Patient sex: M
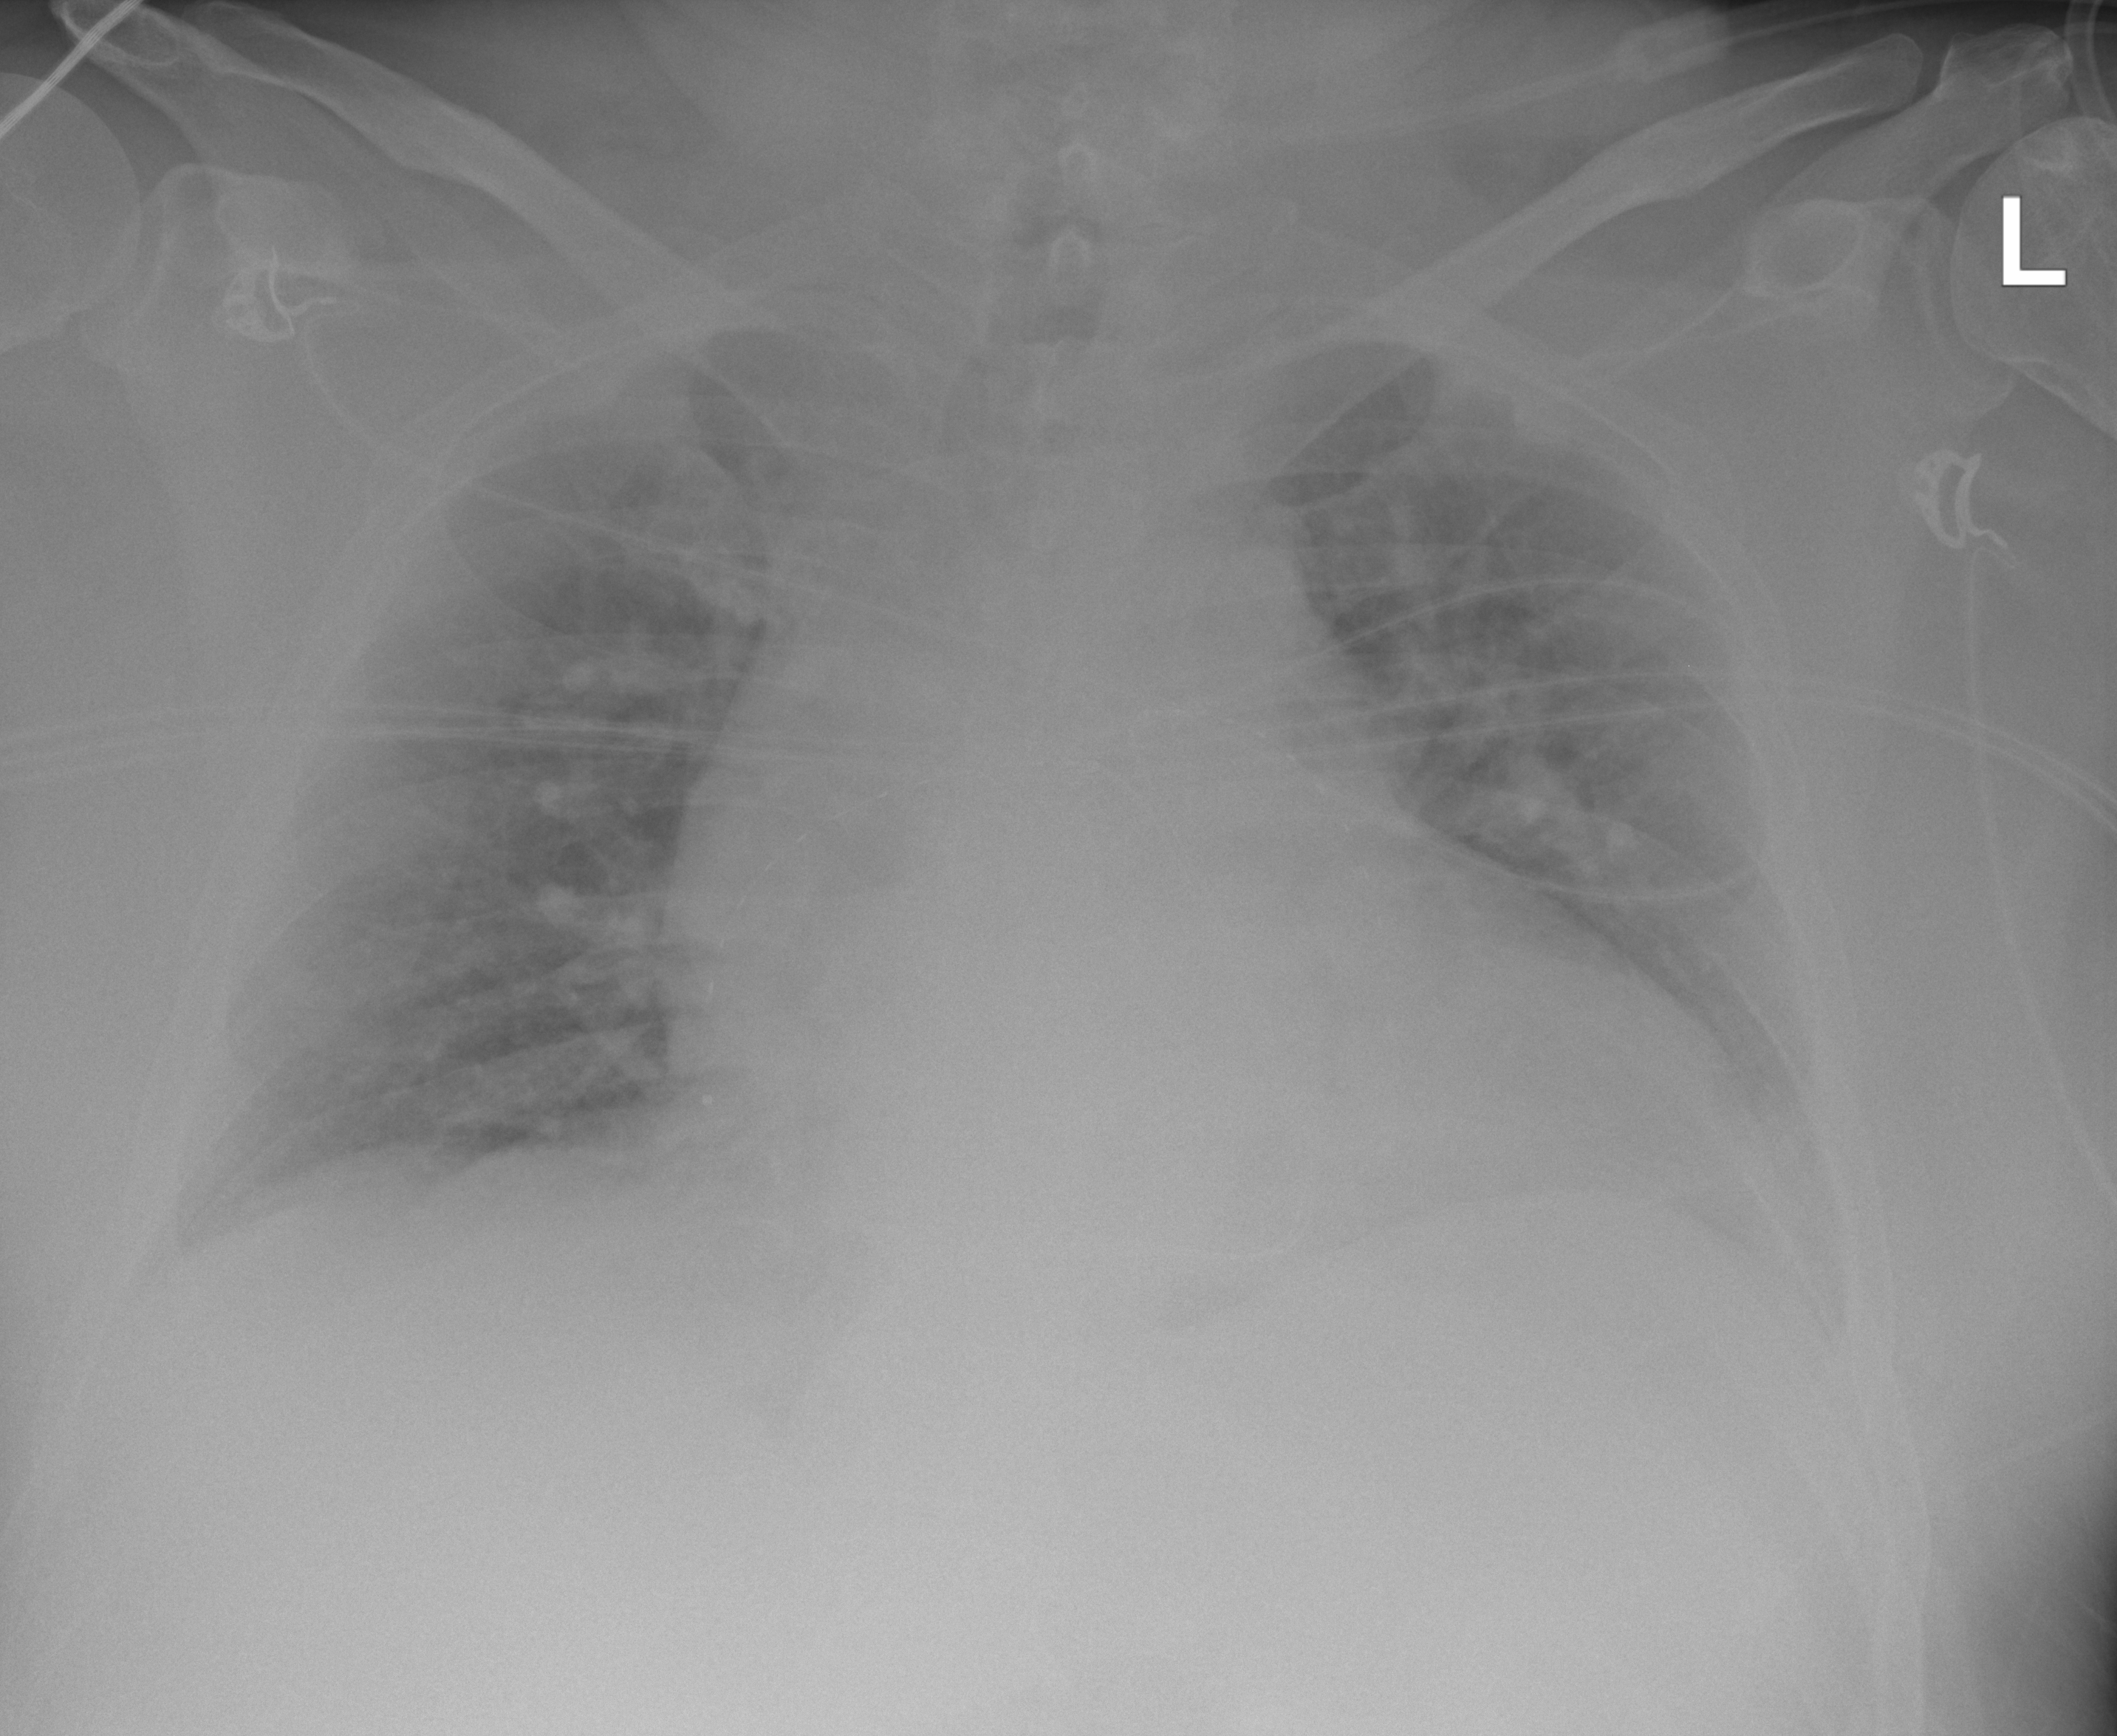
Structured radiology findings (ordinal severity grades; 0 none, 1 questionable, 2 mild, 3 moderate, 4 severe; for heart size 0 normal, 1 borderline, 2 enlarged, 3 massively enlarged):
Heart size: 2
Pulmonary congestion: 2
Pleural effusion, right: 0
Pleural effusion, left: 2
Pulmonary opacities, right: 0
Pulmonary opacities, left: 0
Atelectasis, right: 0
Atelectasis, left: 0